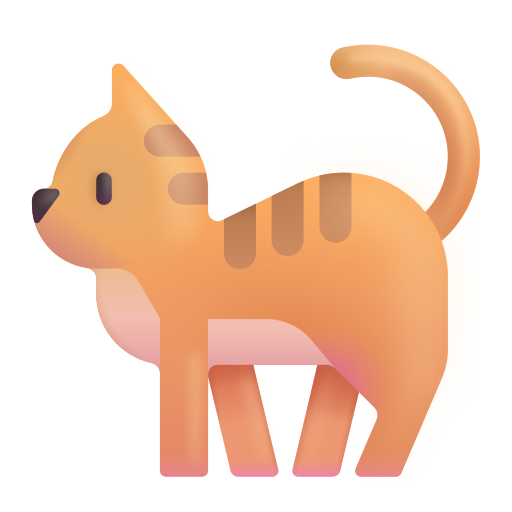
cat color